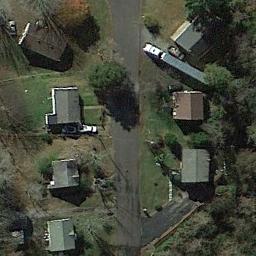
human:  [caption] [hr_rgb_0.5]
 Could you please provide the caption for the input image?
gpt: The medium residential area has some trees and houses .

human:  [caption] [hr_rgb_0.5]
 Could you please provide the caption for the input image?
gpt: The houses in the medium - sized residential area are arranged in an orderly fashion .

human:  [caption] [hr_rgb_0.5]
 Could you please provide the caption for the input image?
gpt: The medium residential is on the grass next to the road .

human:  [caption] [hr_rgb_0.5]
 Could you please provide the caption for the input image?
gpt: There are many buildings in medium residential area .

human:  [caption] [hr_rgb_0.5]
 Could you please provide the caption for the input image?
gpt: There are some buildings and green trees on the medium residential area .